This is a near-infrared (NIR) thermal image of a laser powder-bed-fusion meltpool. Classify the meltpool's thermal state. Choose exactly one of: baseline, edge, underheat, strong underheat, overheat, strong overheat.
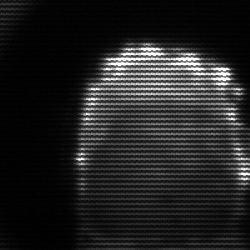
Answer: baseline